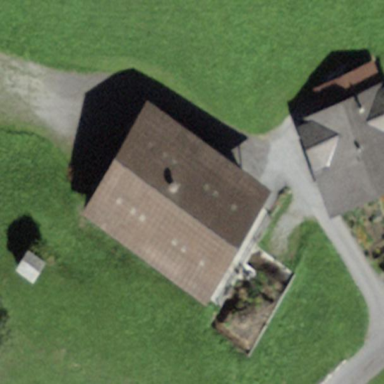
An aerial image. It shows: Barn.